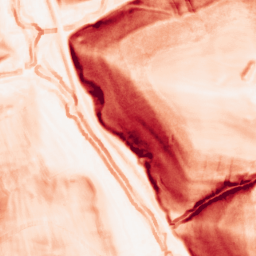
Category: morphological
Decomposition family: morphological_square
Decomposition parameters: operation: gradient
size: 5
Upsampling method: cubic_mitchell
Upsampling parameters: scale: 4
Upsampling scale: 4